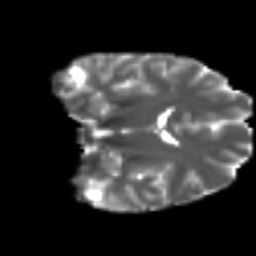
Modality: T2w
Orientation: coronal
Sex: female
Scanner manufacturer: ge
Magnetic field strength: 3 T
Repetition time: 7 s
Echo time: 0.08 s